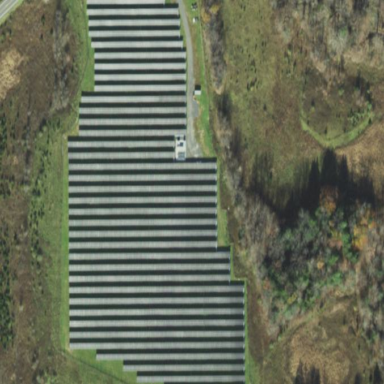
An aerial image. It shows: Solar power plant with photovoltaic technology. The plant produces electricity and is surrounded by fence.